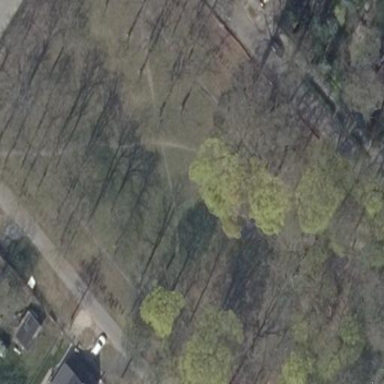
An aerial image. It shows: Park.